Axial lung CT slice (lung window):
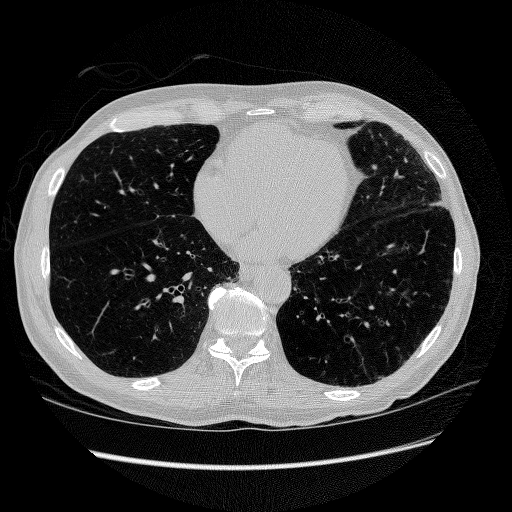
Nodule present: no